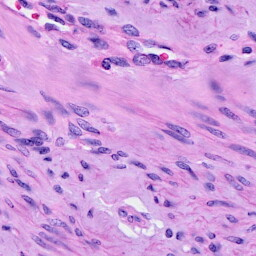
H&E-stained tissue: Cervix